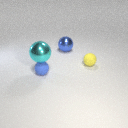
small yellow rubber sphere to the right of large blue metal sphere